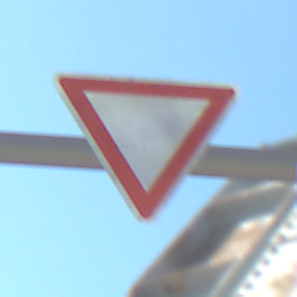
Verkehrszeichen: VorfahrtGewaehren
Umgebung: Outdoor, Special
Tageszeit: MorningAfternoon
Wetter: Clear
Licht: Natural
Jahreszeit: NotSpecified
Kontrast: HighContrast